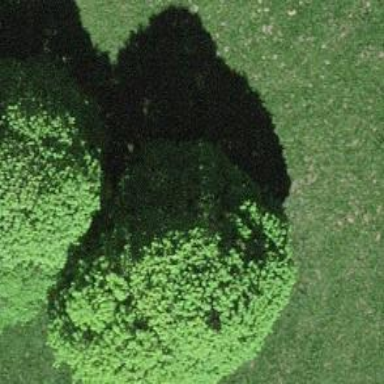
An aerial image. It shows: Single tag "natural: tree."